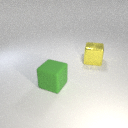
large yellow metal cube to the right of large green rubber cube